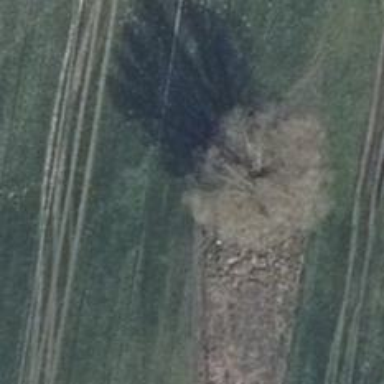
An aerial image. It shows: Deciduous tree with broadleaved leaves.